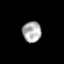
Tissue: prostate
Cell type: Epithelial cells
Senescence score: 0.3334
Nuclear area (px): 380
Mean DAPI intensity: 174.355